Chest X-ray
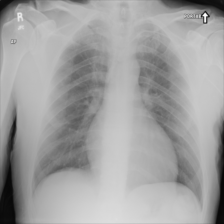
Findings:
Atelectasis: negative
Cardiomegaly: negative
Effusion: negative
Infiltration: negative
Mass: negative
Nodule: negative
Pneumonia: negative
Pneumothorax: negative
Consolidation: negative
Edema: negative
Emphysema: negative
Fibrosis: negative
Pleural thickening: negative
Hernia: negative